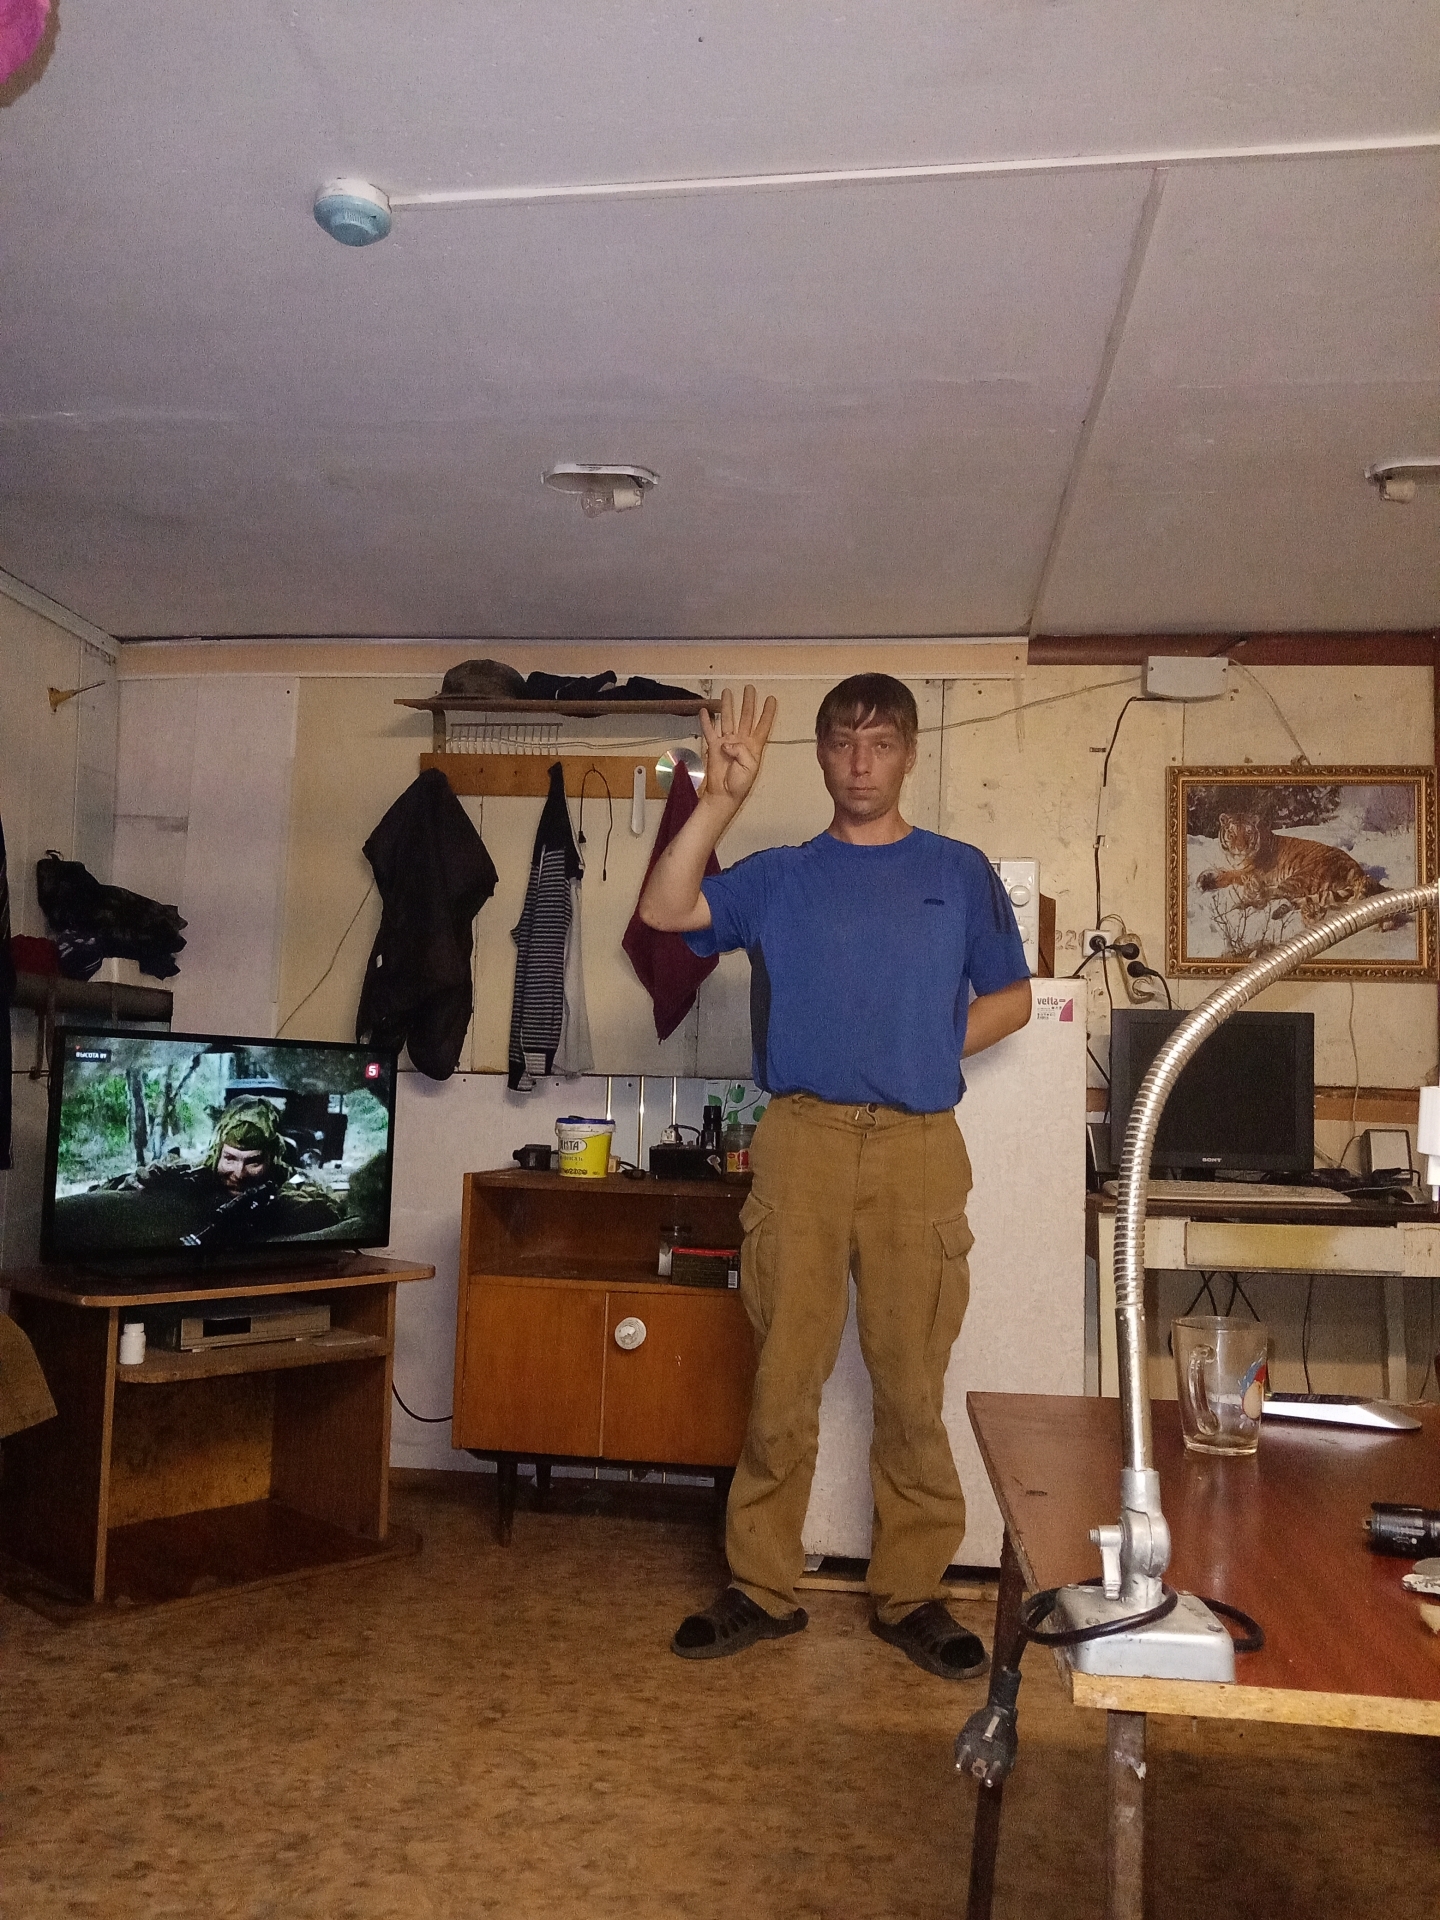
Label: noise